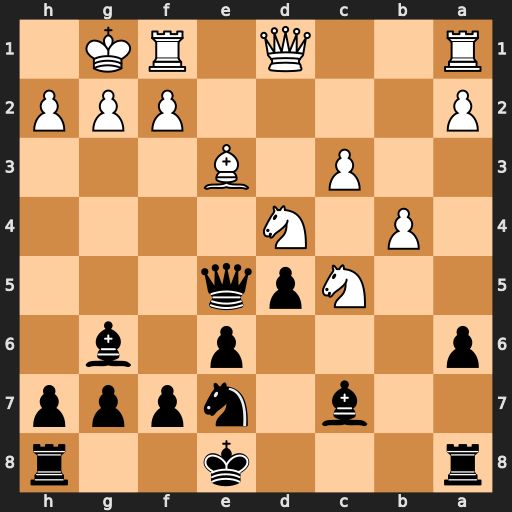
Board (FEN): r3k2r/2b1nppp/p3p1b1/2Npq3/1P1N4/2P1B3/P4PPP/R2Q1RK1
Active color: b
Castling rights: kq
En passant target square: -
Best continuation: Qxh2#